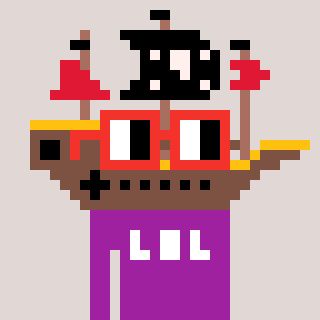
a pixel art character with square red glasses, a pirateship-shaped head and a magenta-colored body on a warm background